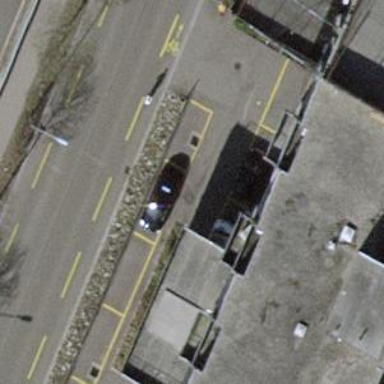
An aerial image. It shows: View of roof of building.